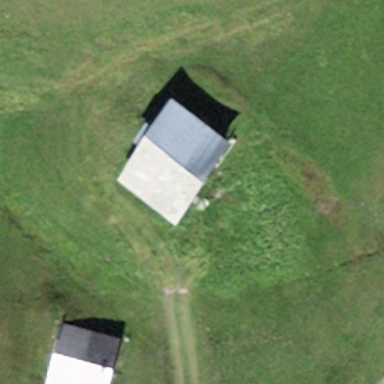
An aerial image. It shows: Shed building.